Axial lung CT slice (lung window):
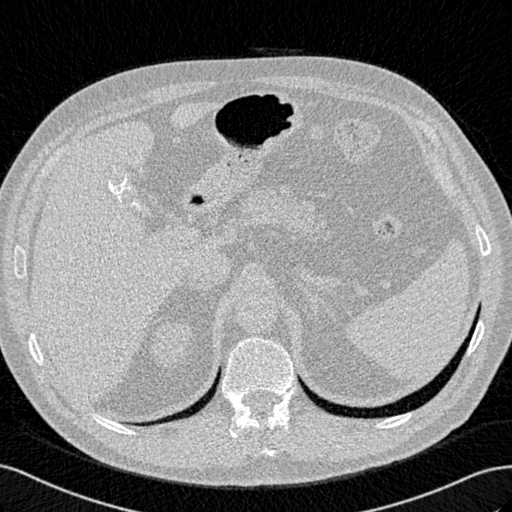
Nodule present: no